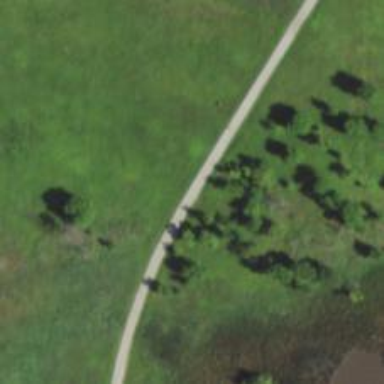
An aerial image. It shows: Asphalt path with excellent trail visibility.